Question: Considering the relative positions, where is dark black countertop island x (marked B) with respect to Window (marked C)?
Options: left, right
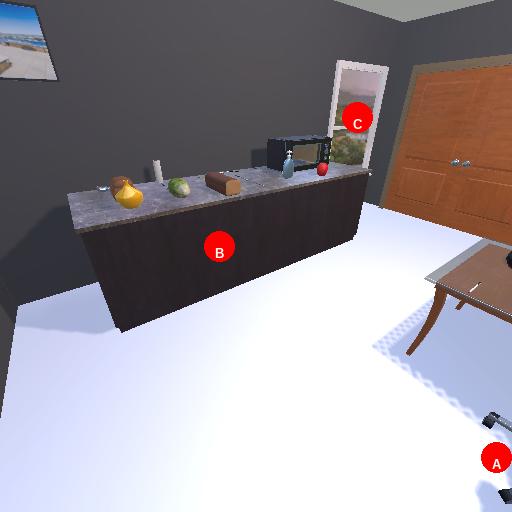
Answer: left